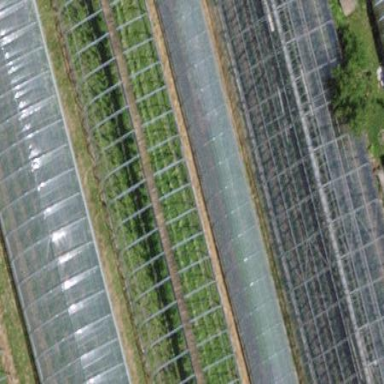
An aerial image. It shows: Greenhouse.